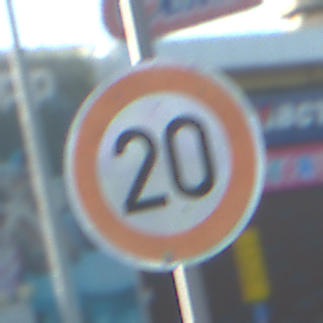
Verkehrszeichen: Geschwindigkeit20
Umgebung: Outdoor, Suburban
Tageszeit: MorningAfternoon
Wetter: PartlyCloudy
Licht: Natural
Jahreszeit: NotSpecified
Kontrast: HighContrast